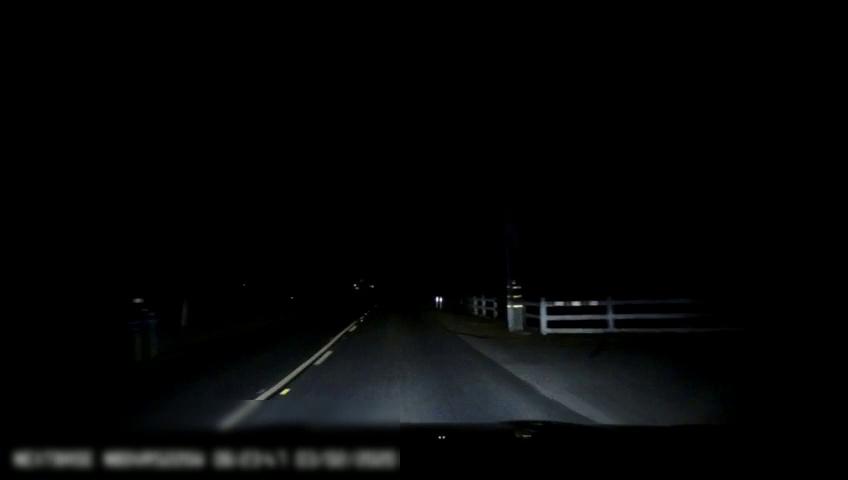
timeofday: Night
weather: Other
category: Drivable Space
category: Lanes | Current Lane
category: Lanes | Alternate Lane